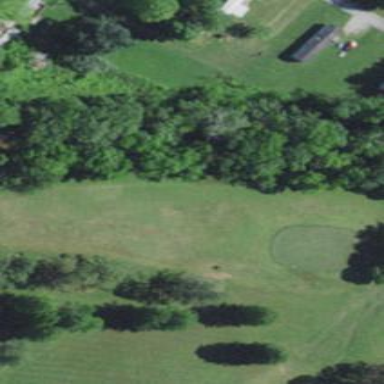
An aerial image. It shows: Golf fairway surrounded by grass.